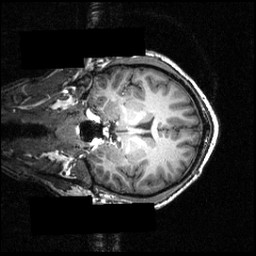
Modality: T1w
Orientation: coronal
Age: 24
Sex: male
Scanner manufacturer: siemens
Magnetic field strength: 3.951 T
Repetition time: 1.5 s
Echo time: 0.00335 s